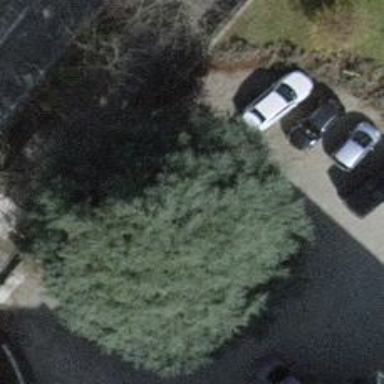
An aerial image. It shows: Evergreen tree with needle-leaved leaves.